Question: I'm making an application with 10 different tabs in it. Every tab has it's own information inside. In one of the 10, the page shows no enters, white spaces in between lines. I coded it that way, but it doesn't show. I added an image, so you can probably directly see what I'm talking about.

These are my 3 code pages involving the page with the issue. If you have any further questions, feel free to ask. Any help is appreciated. in strings xml, the page I'm having the issue with is: 'title_activity_route'
:
'''
package com.example.rodekruis;
import android.net.Uri;
import android.os.Bundle;
import android.app.Activity;
import android.content.Intent;
import android.text.Html;
import android.text.Spanned;
import android.text.method.LinkMovementMethod;
import android.view.Menu;
import android.view.MenuItem;
import android.view.View;
import android.widget.AdapterView;
import android.widget.Button;
import android.widget.TextView;
public class ContactActivity extends Activity implements View.OnClickListener{
TextView HyperLink;
Spanned Text;
@Override
protected void onCreate(Bundle savedInstanceState) {
super.onCreate(savedInstanceState);
setContentView(R.layout.activity_contact);
findViewById(R.id.button11).setOnClickListener(this);
findViewById(R.id.button12).setOnClickListener(this);
findViewById(R.id.button13).setOnClickListener(this);
findViewById(R.id.button14).setOnClickListener(this);
findViewById(R.id.imageButton1).setOnClickListener(this);
TextView textView =(TextView)findViewById(R.id.textView);
textView.setClickable(true);
textView.setMovementMethod(LinkMovementMethod.getInstance());
String text = getResources().getString(R.string.title_activity_contact);
textView.setText(Html.fromHtml(text));
}
@Override
public void onClick(View v) {
Intent intent = null;
switch (v.getId()) {
case R.id.button11:
Uri uri = Uri.parse("https://www.facebook.com/RKZ.BrandwondencentrumBeverwijk");
intent = new Intent(Intent.ACTION_VIEW, uri);
break;
case R.id.button12:
Uri uri1 = Uri.parse("https://www.youtube.com/user/rodekruisziekenhuis/featured");
intent = new Intent(Intent.ACTION_VIEW, uri1);
break;
case R.id.button13:
Uri uri2 = Uri.parse("https://twitter.com/rodekruiszh?lang=nl");
intent = new Intent(Intent.ACTION_VIEW, uri2);
break;
case R.id.button14:
Uri uri3 = Uri.parse("https://www.linkedin.com/company/rode-kruis-ziekenhuis");
intent = new Intent(Intent.ACTION_VIEW, uri3);
break;
case R.id.imageButton1:
intent = new Intent(ContactActivity.this, InfoActivity.class);
break;
}
startActivity(intent);
}
}
'''
layout activity:
'''
<LinearLayout xmlns:android="http://schemas.android.com/apk/res/android"
xmlns:tools="http://schemas.android.com/tools"
android:layout_width="match_parent"
android:layout_height="match_parent"
android:baselineAligned="false"
android:measureWithLargestChild="false"
android:orientation="vertical"
tools:context="com.example.rodekruis.Contact" >
<FrameLayout
android:layout_width="match_parent"
android:layout_height="wrap_content">
<ImageView
android:layout_width="wrap_content"
android:layout_height="wrap_content"
android:layout_marginBottom="20dp"
android:src="@drawable/rkz_logo"
android:layout_gravity="left"
android:layout_marginLeft="1dp"/>
<ImageView
android:id="@+id/imageButton1"
android:layout_width="40dp"
android:layout_height="50dp"
android:layout_marginBottom="20dp"
android:layout_marginRight="40dp"
android:layout_marginTop="10dp"
android:layout_gravity="right"
android:src="@drawable/informatiebutton" />
</FrameLayout>
<ScrollView
android:id="@+id/scrollview"
android:layout_width="fill_parent"
android:layout_height="364dp" >
<TextView
android:id="@+id/textView"
android:layout_width="244dp"
android:layout_height="match_parent"
android:layout_marginTop="30dp"
android:layout_gravity="center"
android:text="@string/title_activity_contact"
android:textAppearance="?android:attr/textAppearanceSmall"
android:textColor="@color/black"
android:autoLink="web" />
</ScrollView>
<LinearLayout
android:layout_width="match_parent"
android:layout_height="50dp"
android:layout_marginTop="15dp"
android:layout_alignParentBottom="true"
android:orientation="horizontal">
<Button
android:id="@+id/button11"
style="?android:attr/buttonStyleSmall"
android:layout_width="0dp"
android:layout_height="match_parent"
android:layout_marginRight="5dp"
android:layout_weight="1"
android:text="Facebook" />
<Button
android:id="@+id/button12"
style="?android:attr/buttonStyleSmall"
android:layout_width="0dp"
android:layout_height="match_parent"
android:layout_marginLeft="5dp"
android:layout_marginRight="5dp"
android:layout_weight="1"
android:text="Youtube" />
<Button
android:id="@+id/button13"
style="?android:attr/buttonStyleSmall"
android:layout_width="0dp"
android:layout_height="match_parent"
android:layout_alignLeft="@+id/button5"
android:layout_below="@+id/button8"
android:layout_marginLeft="5dp"
android:layout_weight="1"
android:text="Twitter" />
<Button
android:id="@+id/button14"
style="?android:attr/buttonStyleSmall"
android:layout_width="0dp"
android:layout_height="match_parent"
android:layout_alignLeft="@+id/button5"
android:layout_below="@+id/button8"
android:layout_marginLeft="5dp"
android:layout_weight="1"
android:text="LinkedIn" />
</LinearLayout>
</LinearLayout>
'''
strings.xml
'''
<?xml version="1.0" encoding="utf-8"?>
<resources>
<string name="app_name">Rodekruis</string>
<string name="hello_world">Hello world!</string>
<string name="action_settings">Settings</string>
<string name="title_activity_main"></string>
<string name="title_activity_nieuws"><b>Nieuws</b>&lt;br /&gt;&lt;br /&gt;Volg de ontwikkelingen in en om het Rode Kruis Ziekenhuis op onze website, hier is een internetverbinding voor nodig. <a href='https://www.rkz.nl/nieuws_agenda_nieuws'> </a>
</string>
<string name="title_activity_afspraak"><b>Afspraak</b>&lt;br /&gt;&lt;br /&gt;<b>Maken en wijzigen</b>&lt;br /&gt;&lt;br /&gt;Zelf uw afspraak maken of wijzigen? Dat kan, mits us al als patient geregistreerd staat bij het RKZ. Is dit nog niet het geval? Dan wordt de afspraak telefonisch gepland. Meer info&lt;br /&gt;&lt;br /&gt;<b>Bekijk ook</b>&lt;br /&gt;&lt;br /&gt;* </string>
<string name="title_activity_bezoek"><b>Bezoektijden</b>
Vrijwel iedere patient vindt het prettig bezoek te ontvangen. Onze ervaring is
dat een goed contact met vrienden en familie een bijdrage kan leveren aan
een spoedig herstel.
Voor de meeste afdelingen gelden de volgende bezoektijden:
van 15.15 tot 16.15 uur;
van 19.00 tot 20.00 uur.
Let op: tijdens feestdagen gelden in het RKZ andere bezoektijden dan normaal. Bekijk de website voor uitgebreide bezoektijden.
</string><string name="title_activity_contact">&lt;br /&gt;&lt;br /&gt;&lt;br /&gt;&lt;br /&gt;<b>Contact</b>&lt;br /&gt;&lt;br /&gt;Telefoon en internet Rode Kruis Ziekenhuis&lt;br /&gt;T 0251 26 5555 (algemeen nummer, ook Poli IJmuiden)&lt;br /&gt;www.rkz.nl<a href="https://www.rkz.nl"> </a>&lt;br /&gt;&lt;br /&gt;Huisartsenpost Midden-Kennemerland (begane grond RKZ)&lt;br /&gt;Voor huisartsenzorg buiten kantooruren&lt;br /&gt;T 0251 26 5265&lt;br /&gt;
(A.u.b. bellen voordat u langskomt)&lt;br /&gt; Spoedeisende Hulp RKZ en Huisartsenpost: meer informatie&lt;br /&gt;Bij levensbedreigende klachten belt u altijd 112&lt;br /&gt;&lt;br /&gt;Bezoek- en postadres Rode Kruis Ziekenhuis&lt;br /&gt;Vondellaan 13&lt;br /&gt;1942 LE Beverwijk&lt;br /&gt;Route(link)&lt;br /&gt;Postbus 1074&lt;br /&gt;1940 EB Beverwijk
</string>
<string name="title_activity_mening"><b>Uw mening</b>&lt;br /&gt;&lt;br /&gt;Uw mening is voor het RKZ erg belangrijk. Graag horen we wat er goed gaat, wat beter kan en wat absoluut beter moet. Daarmee werken wij weer verder aan betere kwaliteit van zorg en patientenveiligheid.&lt;br /&gt;&lt;br /&gt;U kunt <br>uw mening</br> op verschillende manieren geven:&lt;br /&gt;&lt;br /&gt;</string>
<string name="title_activity_route">
<b>Route</b>
Rode Kruis Ziekenhuis, hoofdgebouw
Vondellaan 13
1942 LE Beverwijk
De Velsertunnel is van medio mei tot eind 2016 gesloten.
Voor verkeer vanuit zuidelijke richting is het Rode Kruis Ziekenhuis in Beverwijk hierdoor moeilijker bereikbaar. Bekijk:
* actuele verkeersinformatie korte routes naar/van het RKZ
* actuele verkeersinformatie langere routers naar/van het RKZ
* plan uw route naar/van het RKZ met actuele verkeersinformatie
RKZ Poli IJmuiden (tijdelijk i.v.m. sluiting Velsertunnel)
Gezondheidscentrum Het Plein
Plein 1945, nr.105
IJmuiden
* Plan uw route <a href='https://www.google.nl/maps/place/Plein+1945+105,+1971+GC+IJmuiden/@52.<PHONE>,4.<PHONE>,18.5z/data=!4m13!1m7!3m6!1s0x47c5f0342468ea39:0xf05b19898f4b29!2sPlein+1945+105,+1971+GC+IJmuiden!3b1!8m2!3d52.<PHONE>!4d4.<PHONE>!3m4!1s0x47c5f0342468ea39:0xf05b19898f4b29!8m2!3d52.<PHONE>!4d4.<PHONE>'> </a>
* Meer informatie over de Poli IJmuiden</string>
<string name="title_activity_specialisten"><b>Specialisten</b>&lt;br /&gt;&lt;br /&gt;Op de website van het Rode Kruis Ziekenhuis vindt u beknopte informatie over al onze specialisten. Om deze informatie te raadplegen heeft u een internetverbinding nodig. &lt;br /&gt;&lt;br /&gt;U kunt in het specialistenoverzicht zoeken op achternaam of op specialisme. <a href='https://www.rkz.nl/specialisten_en_behandelaren/?group=rks'> </a></string>
<string name="title_activity_bwc"> &lt;br /&gt;&lt;br /&gt; &lt;br /&gt;&lt;br /&gt;&lt;br /&gt;&lt;br /&gt;&lt;br /&gt;&lt;br /&gt;<b>Brandwondencentrum</b>&lt;br /&gt;&lt;br /&gt;Het RKZ Brandwondencentrum, beter bekend als: Brandwondencentrum Beverwijk, levert al meer dan veertig jaar topklinische zorg op het gebied van huid-, brandwonden- en littekenbehandelingen en wordt zowel in het binnen- als buitenland hoog gewaardeerd.&lt;br /&gt;&lt;br /&gt;Wie werken er in het Brandwondencentrum? Wat maakt het centrum zo bijzonder? Wat is een brandwond precies, wanneer is behandeling in het Brandwondencentrum Beverwijk nodig? Welke behandelingen vinden er plaats? Hoe vindt een opname plaats en wat zijn de bezoekregels? En welke afdelingen en poliklinieken behoren tot het brandwondencentrum?&lt;br /&gt;&lt;br /&gt;Op de website van Brandwondencentrum worden deze vragen uitegebreid beantwoord.&lt;br /&gt;&lt;br /&gt;Brandwondencentrum Beverwijk heeft speciaal voor kinderen en tieners een <a href='https://www.rkz.nl/het_kinderbrandwondencentrum'> </a>
</string>
<string name="title_activity_agenda">AgendaActivity</string>
<string name="title_activity_informatie">&lt;br /&gt;&lt;br /&gt;&lt;br /&gt;&lt;br /&gt;&lt;br /&gt;&lt;br /&gt;&lt;br /&gt;&lt;br /&gt;&lt;br /&gt;&lt;br /&gt;&lt;br /&gt;&lt;br /&gt;&lt;br /&gt;<b>Welkom op de RKZ app!</b>&lt;br /&gt;&lt;br /&gt;U heeft de app gedownload van het Rode Kruis Ziekenhuis in Beverwijk. Met onze app geven wij u beknopte, praktische informatie over ons ziekenhuis die u deels offline (zonder internet) kunt raadplegen.&lt;br /&gt;&lt;br /&gt;Voor vervolginformatie verwijzen wij u via links naar onze website. Hiervoor heeft u internet nodig.&lt;br /&gt;&lt;br /&gt;Bent u in het Rode Kruis Ziekenhuis, dan kunt u gebruik maken van gratis Wifi (draadloos internet). Hoe werkt het?&lt;br /&gt;&lt;br /&gt;* Ga naar de WiFi-instellingen op uw mobiele apparaat.&lt;br /&gt;&lt;br /&gt;* Maak verbinding met het netwerk <b>RKZ_Bezoekers.</b>&lt;br /&gt;&lt;br /&gt;* Open uw internetbrowser (zoals Internet, Explorer, Firefox of Safari)&lt;br /&gt;&lt;br /&gt;* U komt automatisch op de portal van het RKZ. Wilt u gebruik maken van Wifi in het RKZ, dan klikt u hier op <u>akkoord</u> om de voorwaarden te accepteren.&lt;br /&gt;&lt;br /&gt;* De browser verwijst u door naar de pagina http://www.rkz.nl.</string>
<string name="title_activity_vriend">
<b>Word vriend van het RKZ</b>
Een verblijf in het ziekenhuis is meestal niet erg plezierig. De Stichting Vrienden van het Rode Kruis Ziekenhuis spant zich in om het verblijf van patienten, bezoekers en medewerkers van het Rode Kruis Ziekenhuis en het bijbehorende Brandwondencentrum Beverwijk te veraangenamen. Door geld in te zamelen voor voorzieningen die niet uit het basisbudget van het ziekenhuis kunnen worden betaald. Denk aan een opknapbeurt voor de speelkamer voor jonge patienten of een verwenbehandeling bij een chemokuur.
Ook u kunt helpen. Door Vriend te worden van het RKZ of door ons eenmalig te steunen. Lees verder op de website.
Met vrienden om je heen voel je je beter. Geef om het Rode Kruis Ziekenhuis.
</string>
<string name="title_activity_folders"><b>Folders</b>&lt;br /&gt;&lt;br /&gt;Op de website van het Rode Kruis Ziekenhuis kunt u folders downloaden over ziektebeelden, behandelingen en onderzoeken. Hiervoor heeft u een internetverbinding nodig.&lt;br /&gt;&lt;br /&gt;U kunt zoeken op trefwoord of op alfabet. <a href='https://www.rkz.nl/overzicht'> </a>
</string>
</resources>
'''
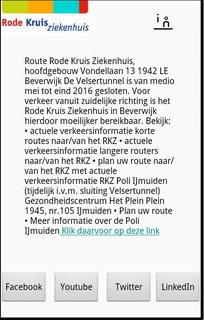
Answer: When setting 'Html.fromHtml(text)' to 'textview' it will not convert '
' to next line.
Instead of
'''
textView.setText(Html.fromHtml(text));
'''
use
'''
textView.setText(text);
'''